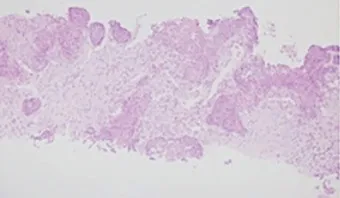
Liver biopsy tissue. HE staining: increased necrotic area after treatment. (B) After two courses. IHC: P16 was positive. Local lymphocyte infiltration was observed before the initiation of treatment.
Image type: pathology (immunostaining)